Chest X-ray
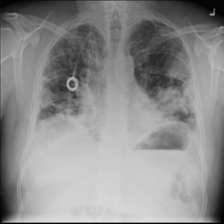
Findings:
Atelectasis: negative
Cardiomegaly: negative
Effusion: negative
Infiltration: negative
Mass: negative
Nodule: positive
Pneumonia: negative
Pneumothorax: negative
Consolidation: positive
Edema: negative
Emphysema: negative
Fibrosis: negative
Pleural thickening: negative
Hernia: negative